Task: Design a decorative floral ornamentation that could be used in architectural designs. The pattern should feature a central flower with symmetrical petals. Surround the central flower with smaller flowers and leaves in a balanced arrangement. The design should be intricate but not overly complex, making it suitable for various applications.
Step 851:
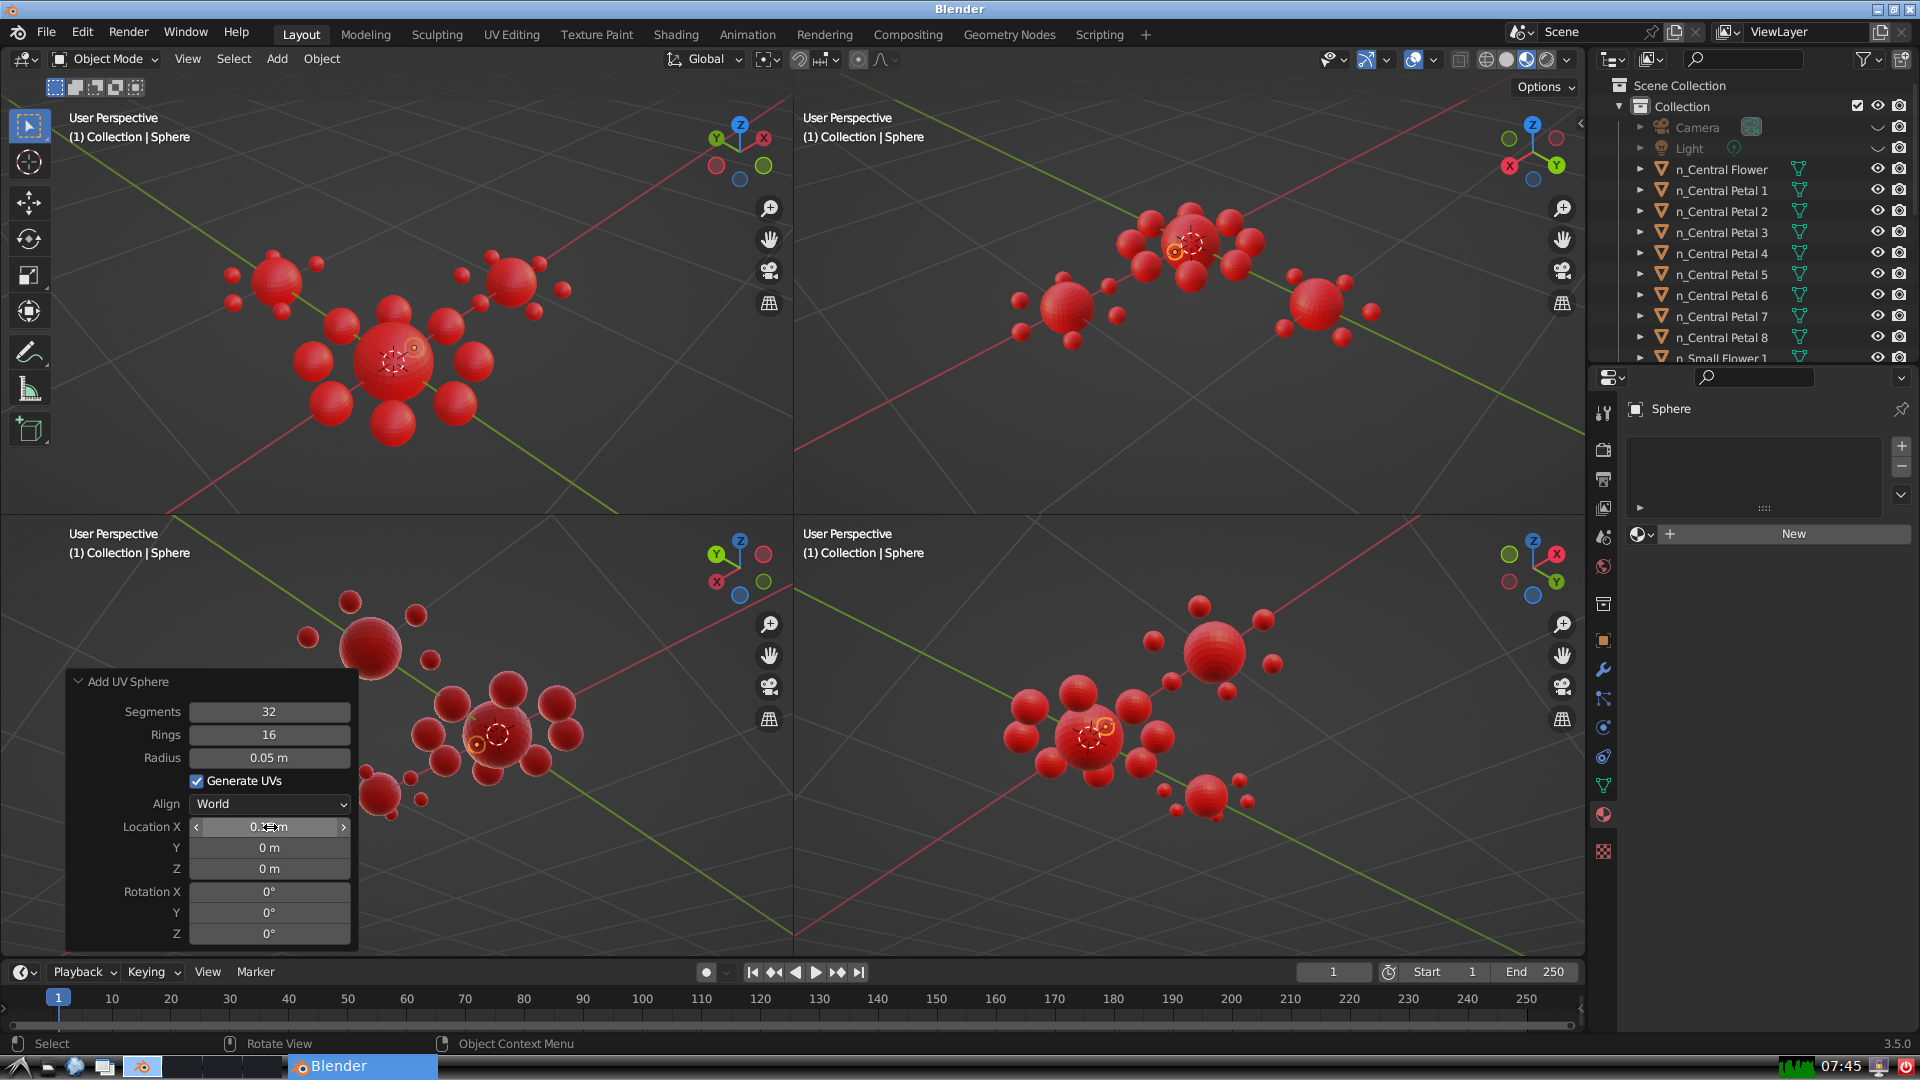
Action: {"mouse_move": [270, 849]}